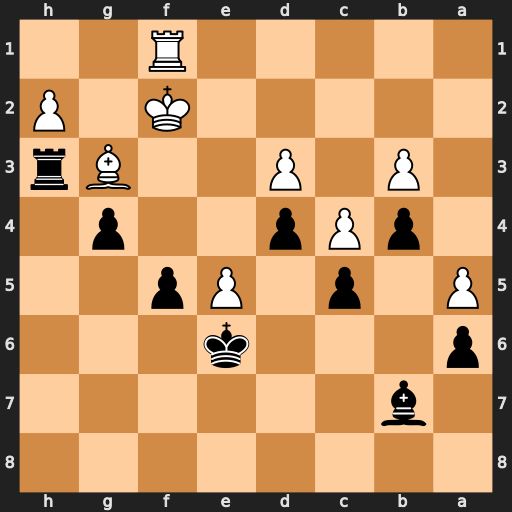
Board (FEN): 8/1b6/p3k3/P1p1Pp2/1pPp2p1/1P1P2Br/5K1P/5R2
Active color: b
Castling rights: -
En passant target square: -
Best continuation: f4 Bxf4 Rxd3